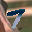
Label: 7